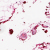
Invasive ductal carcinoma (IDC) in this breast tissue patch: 0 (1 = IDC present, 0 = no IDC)